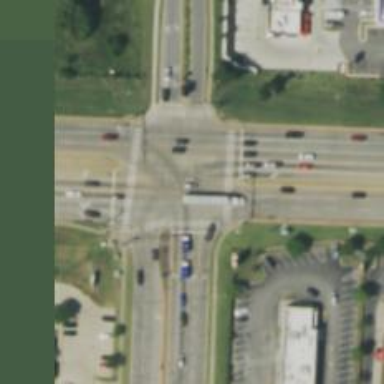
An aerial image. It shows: Primary highway with separate sidewalk.